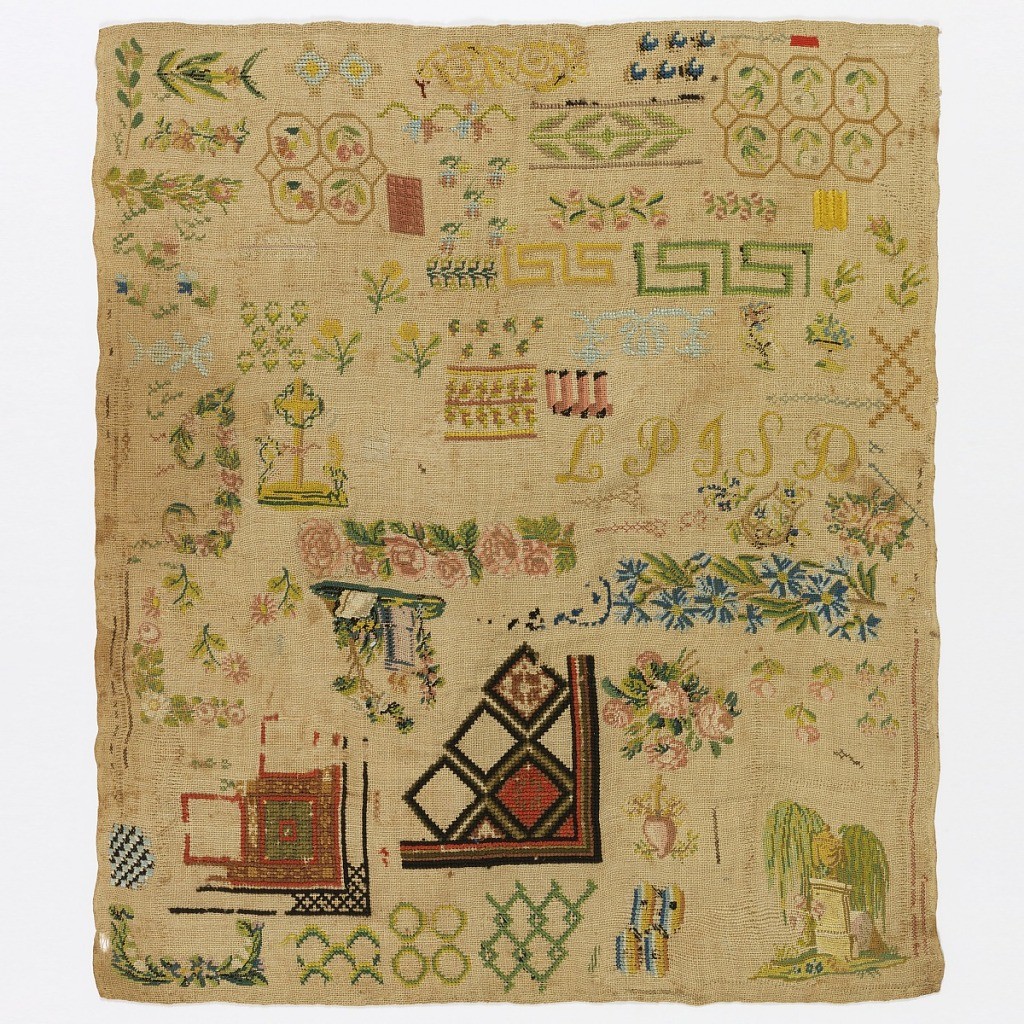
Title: Sampler
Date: late 19th century
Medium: silk and cotton embroidery on linen foundation Technique: embroidered in eyelet, cross, tent, satin, and back stitches on plain weave foundation
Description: Spot sampler with cattered floral, geometric, and religious motifs.  Floral initial J, other initials L, P, J, S, D.